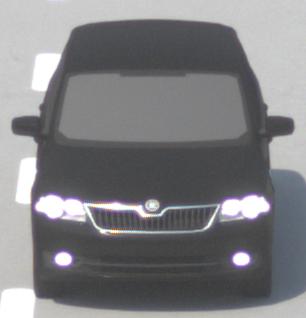
Make: Skoda
Model: Rapid Spaceback 1.2 TSI
Detailed model: Rapid Spaceback
Model produced from: 2013/10
Model produced until: 2015/04
Doors: 5
Color: black
Road condition: dry road
Daytime: morning or afternoon
Contrast: high contrast